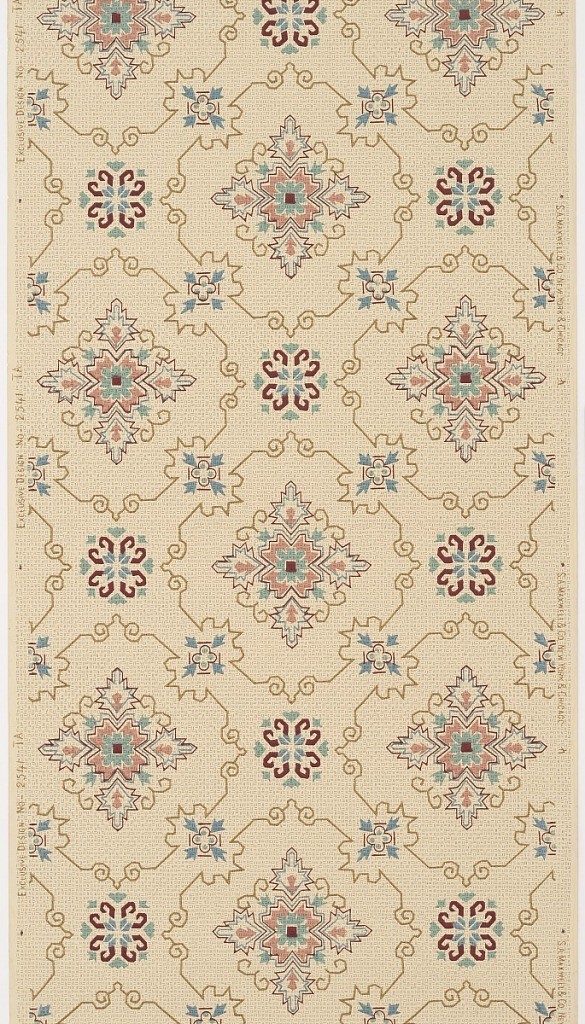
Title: Ceiling paper
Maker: Maxwell & Co., S.A., Chicago, Illinois, USA
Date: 1905–1915
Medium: Machine-printed paper
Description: Allover trellis pattern outlined in olive green with snowflake-like motifs in blue and different shades of pink.